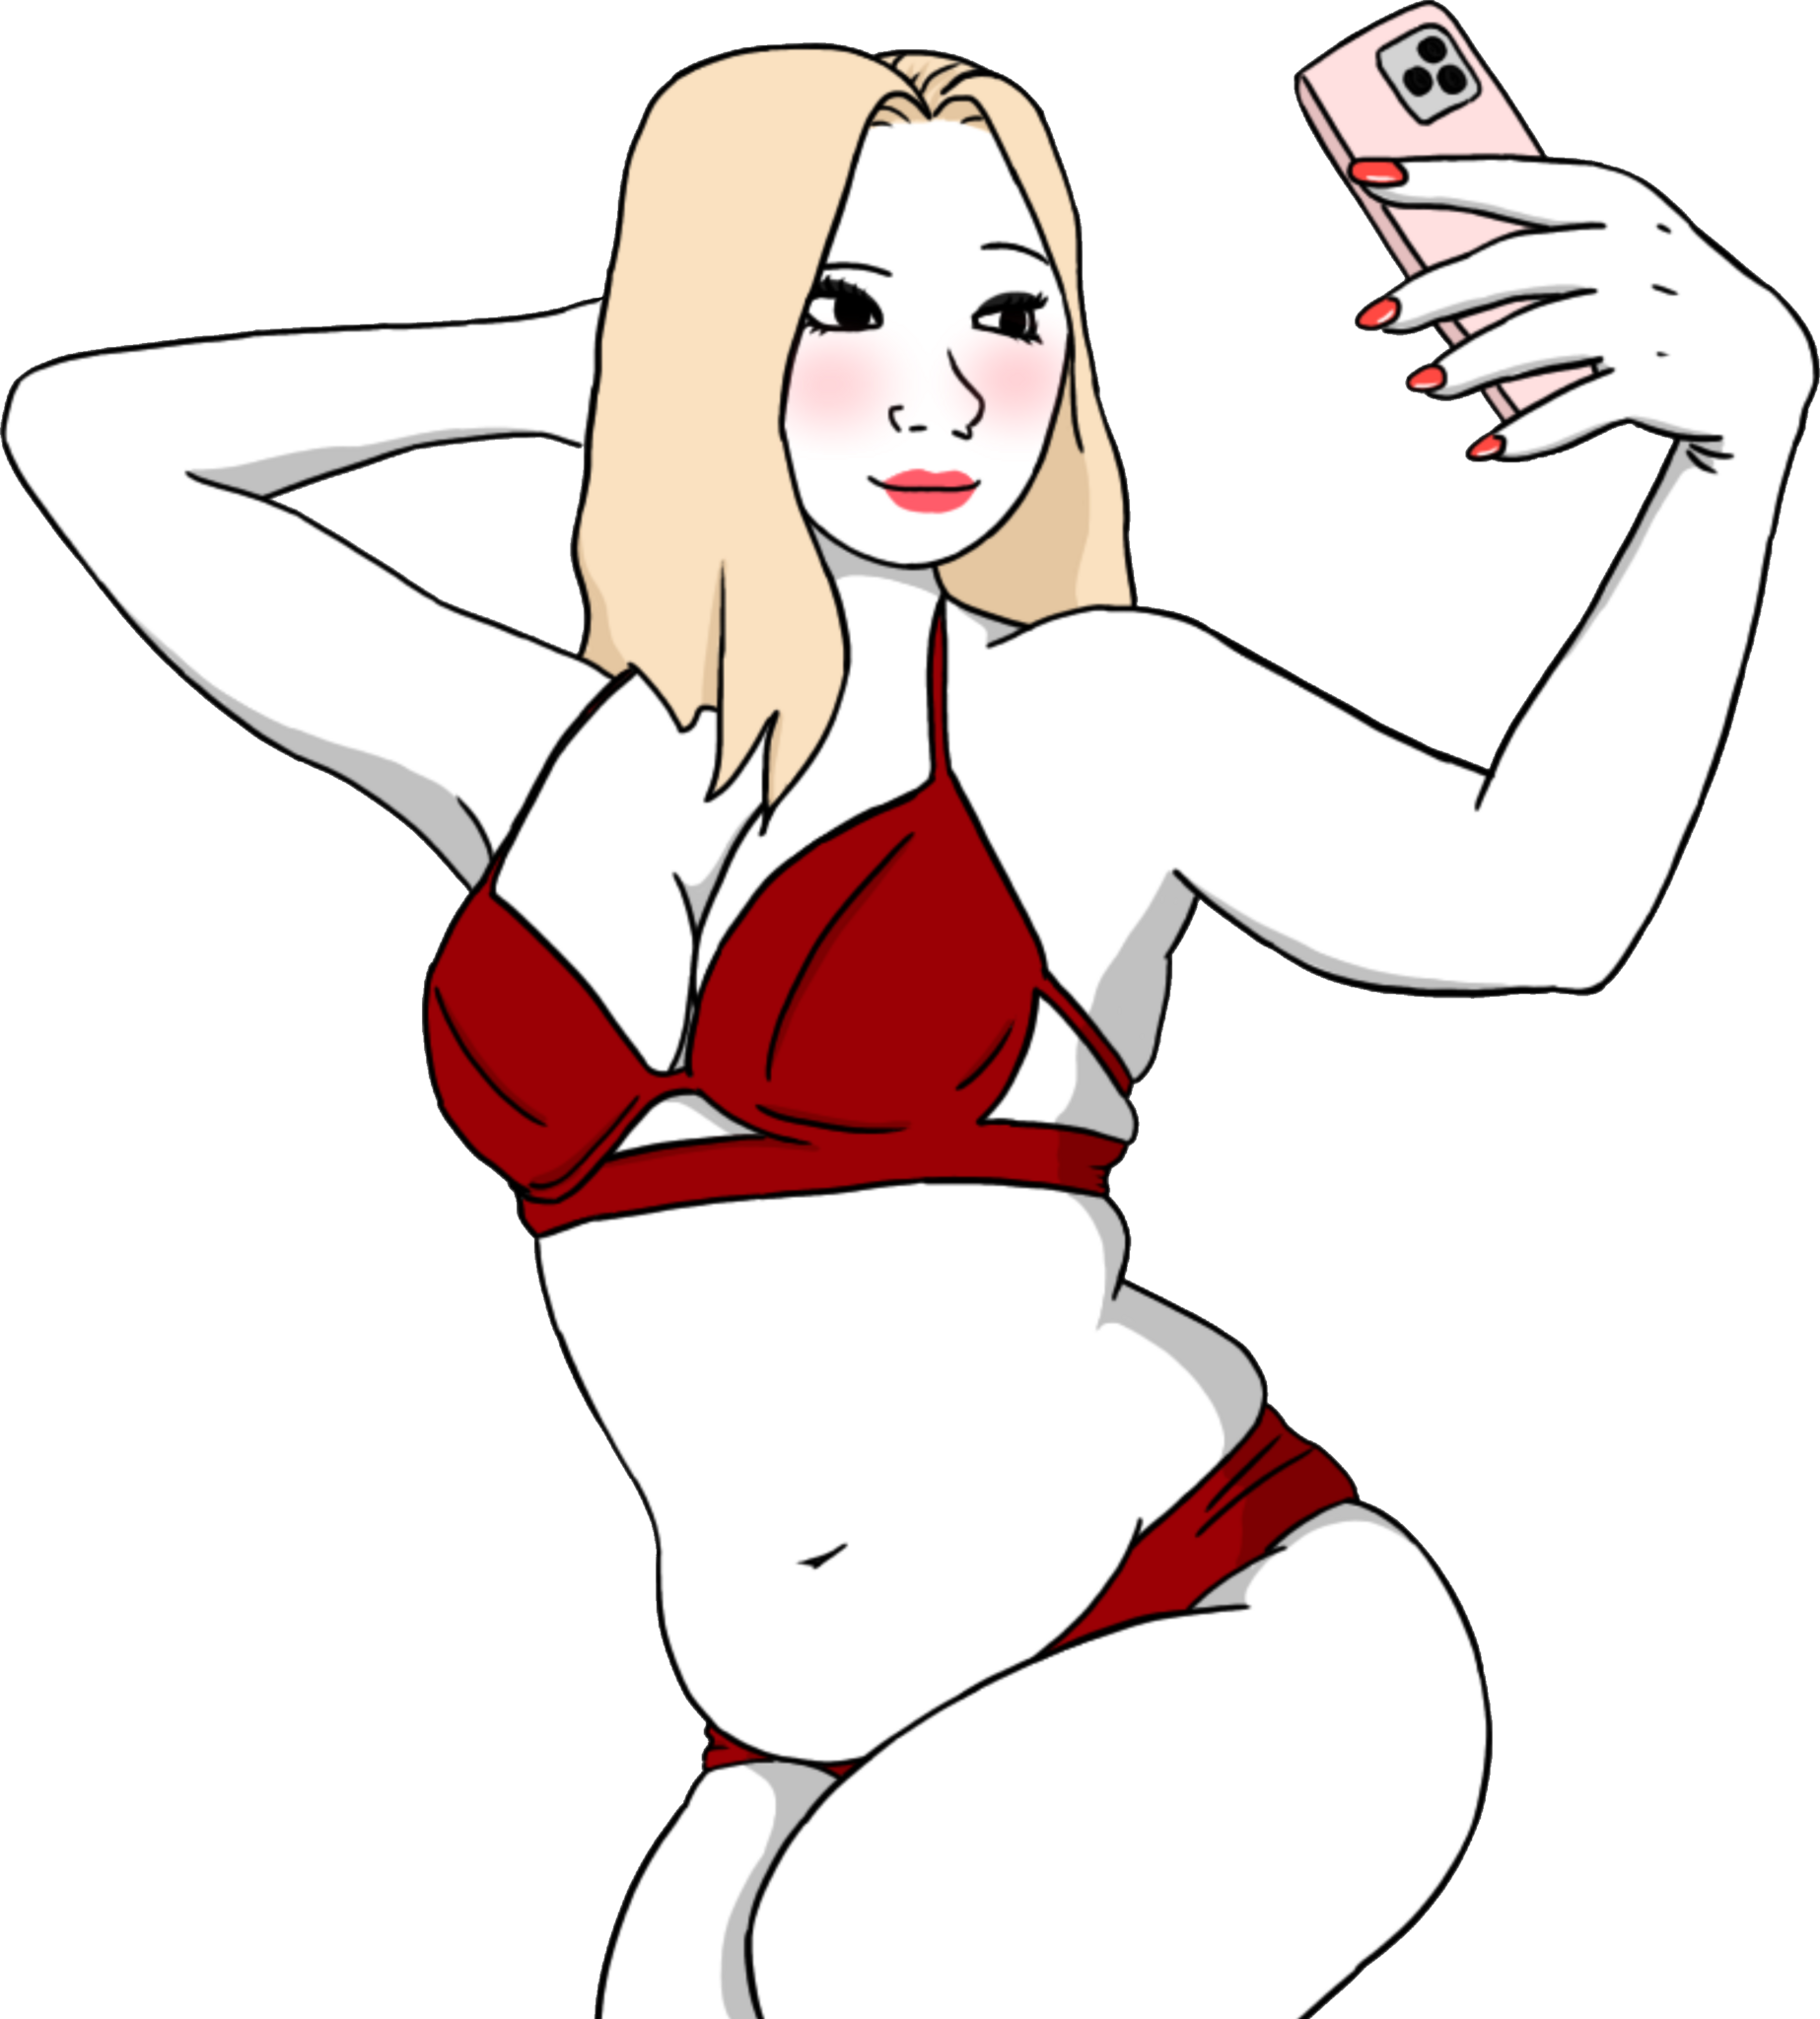
Label: 5_Trad_Wife